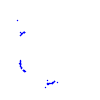
Particle: proton